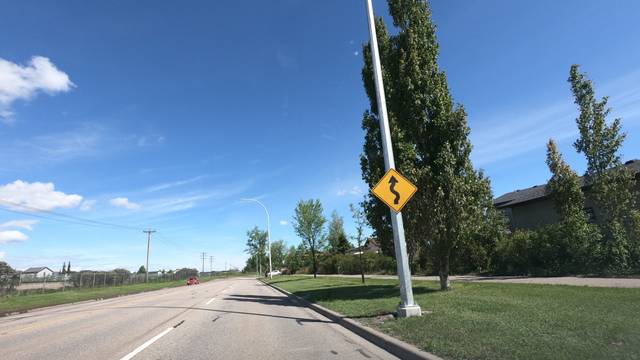
Region: Canada
Coordinates: 51.275, -114.013